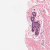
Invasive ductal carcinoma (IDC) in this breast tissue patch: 0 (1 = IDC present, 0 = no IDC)